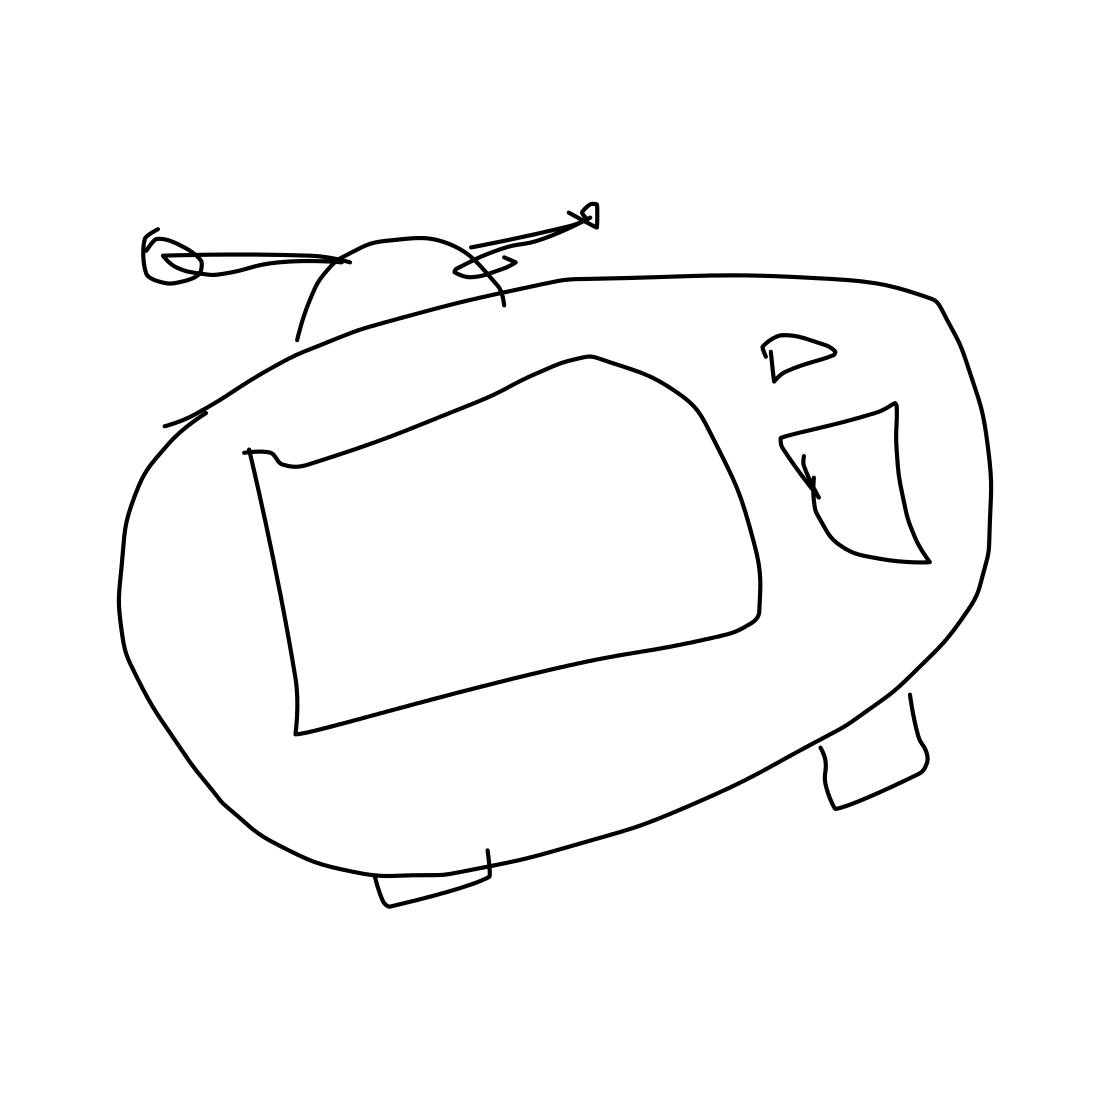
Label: tv